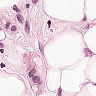
Metastatic tissue present: yes